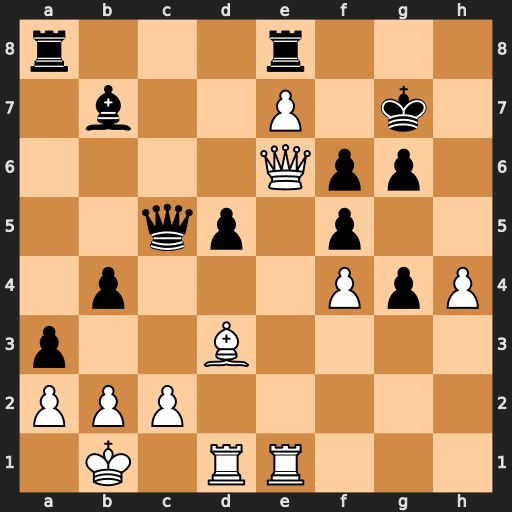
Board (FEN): r3r3/1b2P1k1/4Qpp1/2qp1p2/1p3PpP/p2B4/PPP5/1K1RR3
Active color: w
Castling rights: -
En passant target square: -
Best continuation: h5 Qxe7 Qxe7+ Rxe7 Rxe7+